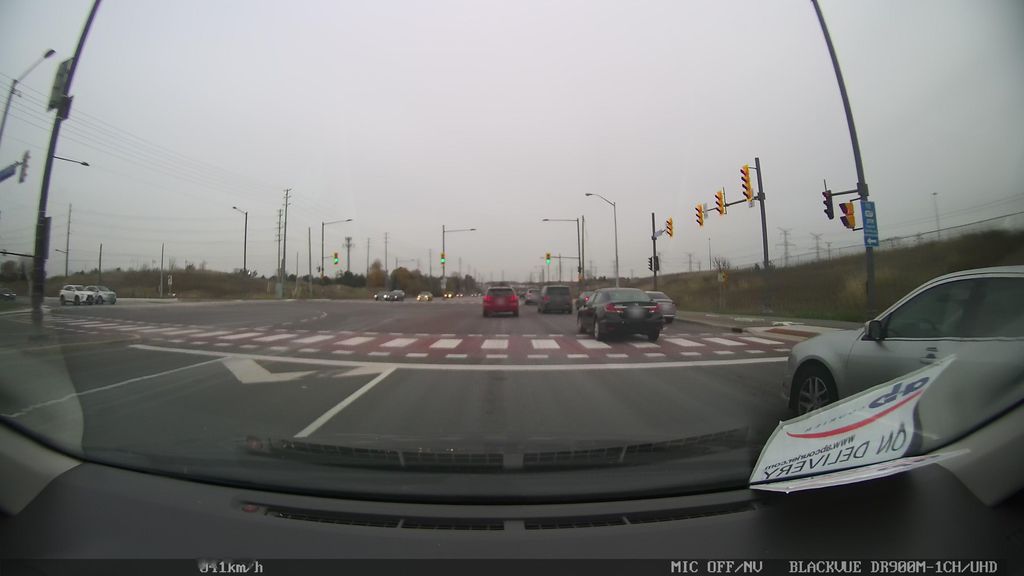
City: toronto